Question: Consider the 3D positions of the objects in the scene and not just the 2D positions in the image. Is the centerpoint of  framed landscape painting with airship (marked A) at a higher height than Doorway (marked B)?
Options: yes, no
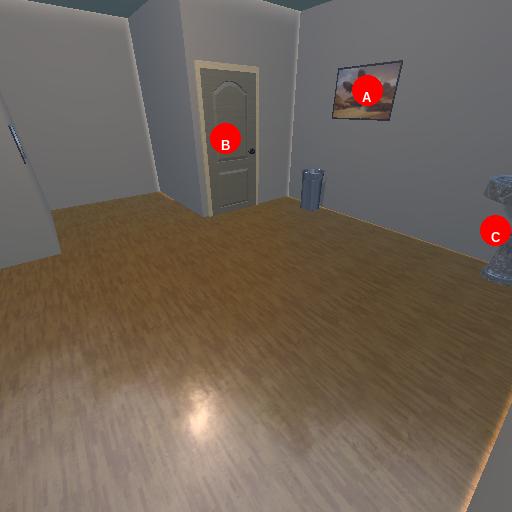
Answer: yes